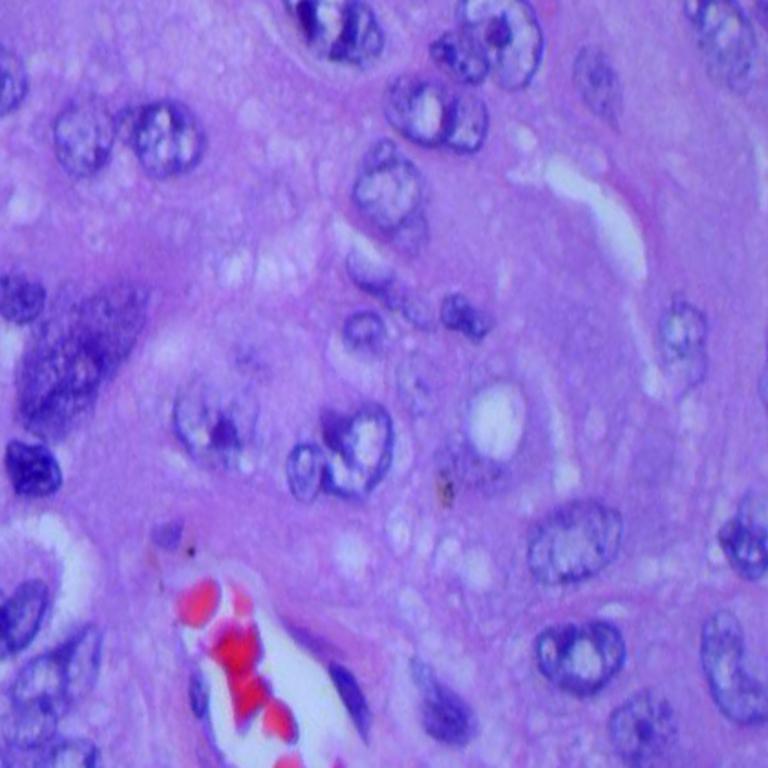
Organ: lung
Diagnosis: adenocarcinomas